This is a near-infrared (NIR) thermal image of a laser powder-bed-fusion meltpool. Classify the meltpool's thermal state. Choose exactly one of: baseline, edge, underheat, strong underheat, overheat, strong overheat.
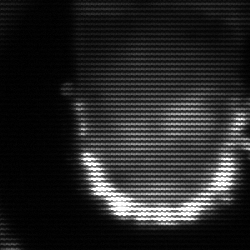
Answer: baseline